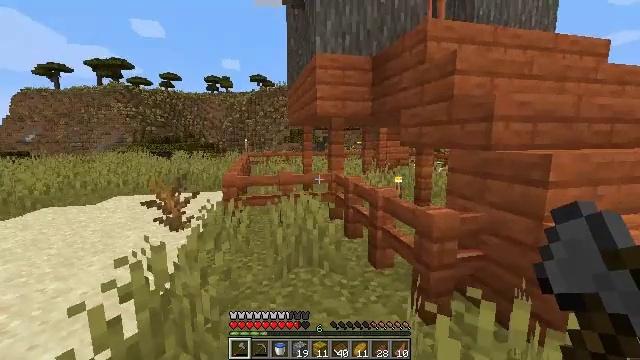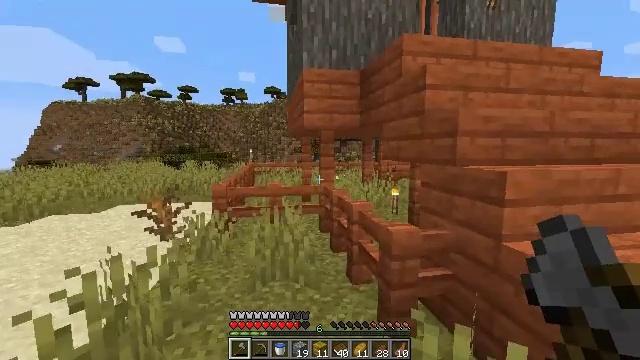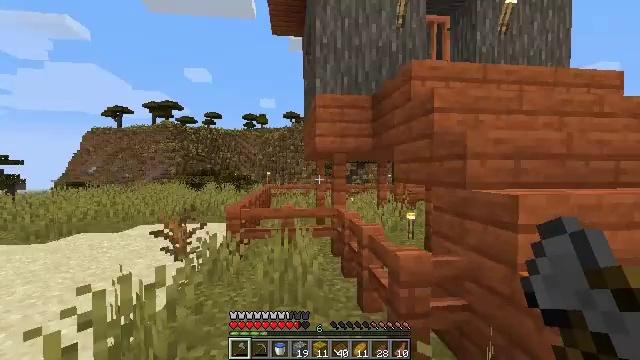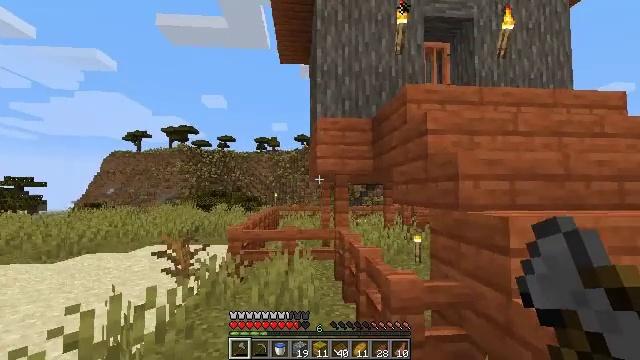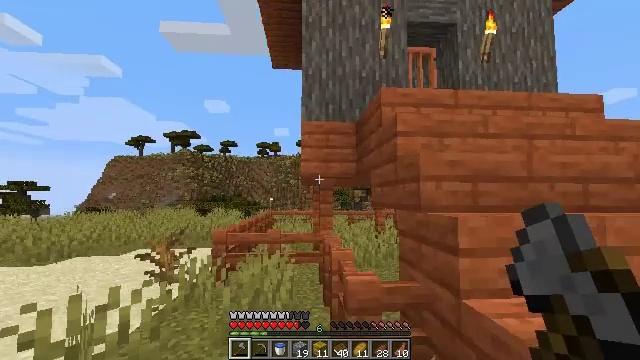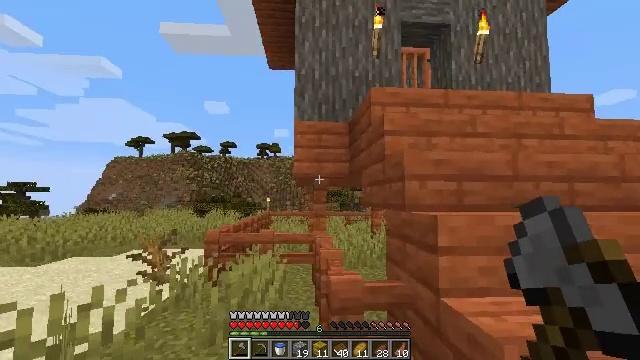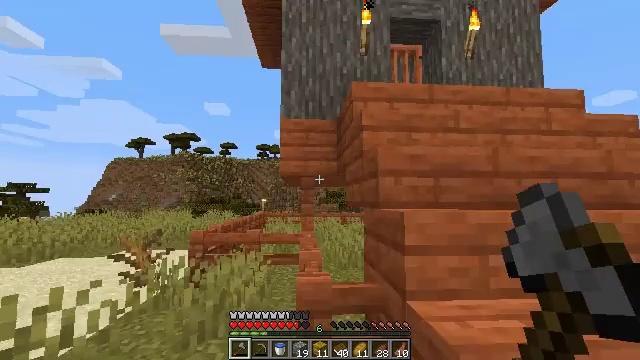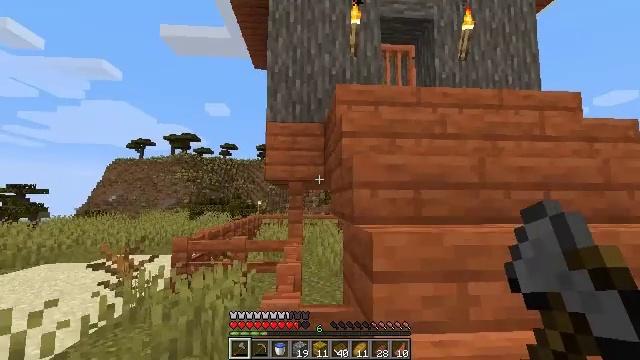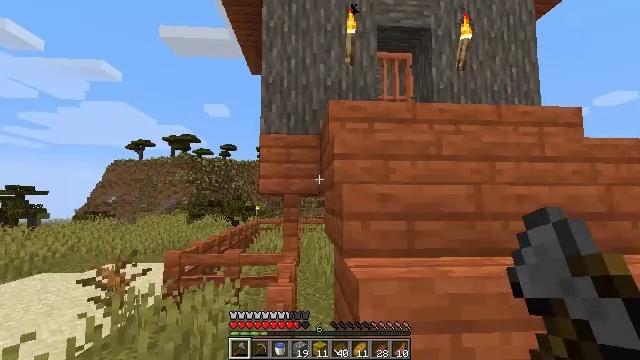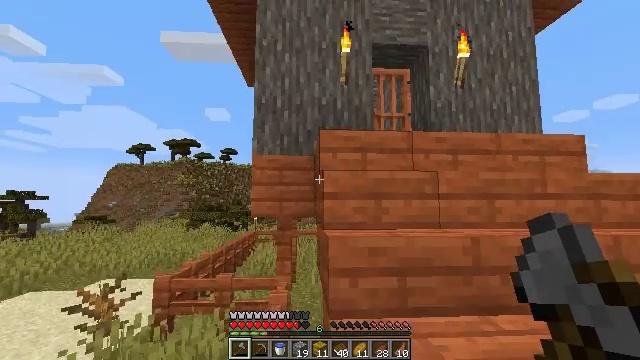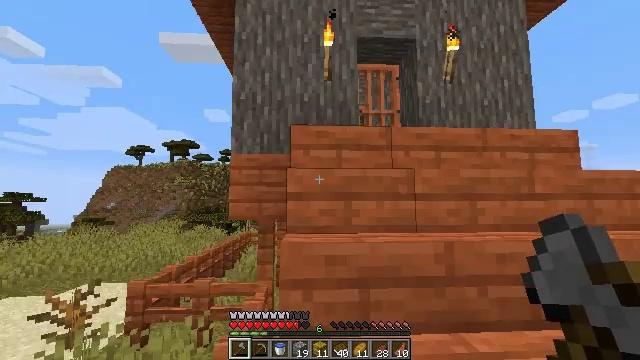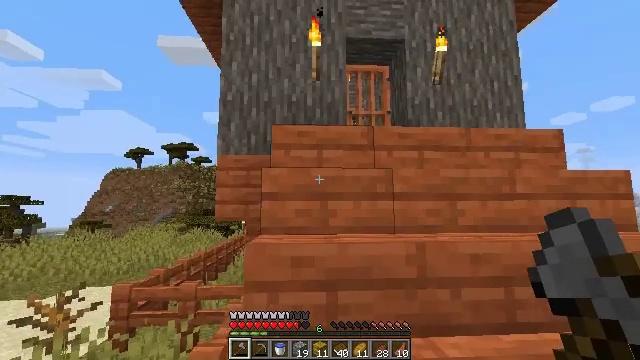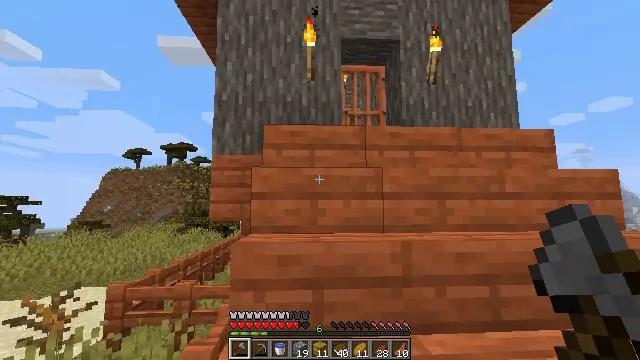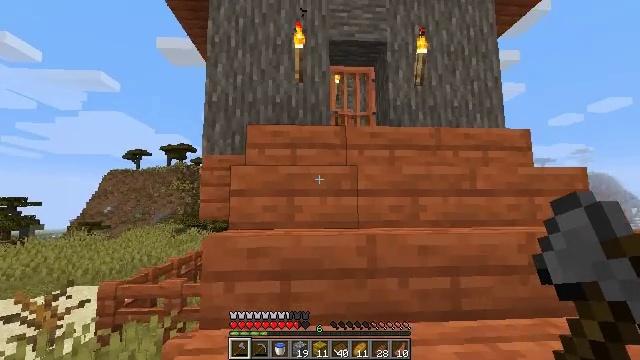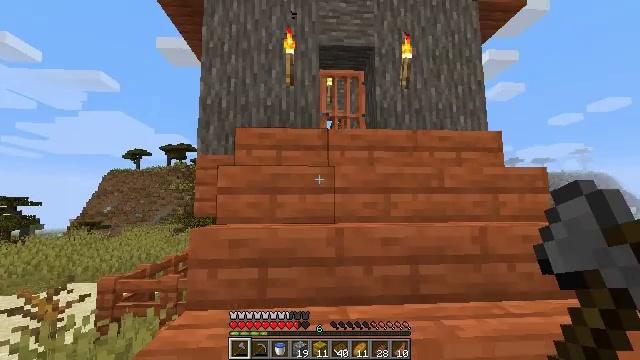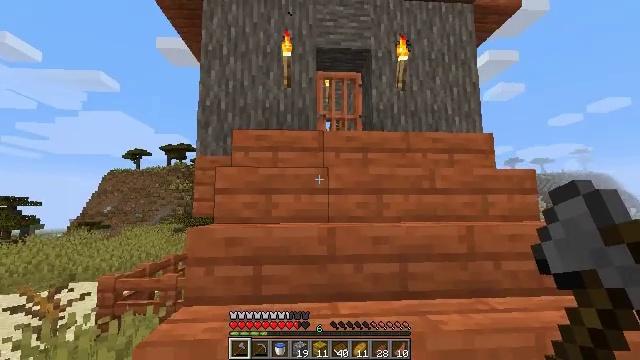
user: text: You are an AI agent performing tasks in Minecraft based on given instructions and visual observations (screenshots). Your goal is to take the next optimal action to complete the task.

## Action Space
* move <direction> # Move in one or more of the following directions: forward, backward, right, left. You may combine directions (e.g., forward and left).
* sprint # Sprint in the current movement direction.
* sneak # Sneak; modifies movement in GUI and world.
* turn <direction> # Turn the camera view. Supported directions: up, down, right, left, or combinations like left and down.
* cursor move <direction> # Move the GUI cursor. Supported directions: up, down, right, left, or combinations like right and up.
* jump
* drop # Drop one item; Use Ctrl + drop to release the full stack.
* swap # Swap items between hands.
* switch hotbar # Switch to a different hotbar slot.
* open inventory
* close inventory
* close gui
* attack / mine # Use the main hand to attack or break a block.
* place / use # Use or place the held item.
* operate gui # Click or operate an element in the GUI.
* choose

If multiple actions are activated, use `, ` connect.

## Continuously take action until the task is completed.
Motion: motion action
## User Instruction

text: Pick up the acacia fence after mining.
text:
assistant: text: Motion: move right, turn left and up
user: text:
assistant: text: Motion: move right, turn left and up
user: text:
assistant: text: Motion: move right, turn left and up
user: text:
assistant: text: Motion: move right
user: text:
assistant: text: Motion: move forward and move right
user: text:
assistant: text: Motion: move forward and move right
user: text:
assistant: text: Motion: move forward and move right
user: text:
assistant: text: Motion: move forward and move right
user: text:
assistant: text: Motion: move forward and move right
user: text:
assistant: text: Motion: move right
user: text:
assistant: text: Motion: move right
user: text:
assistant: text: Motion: move back and move right
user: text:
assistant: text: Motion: move back and move right
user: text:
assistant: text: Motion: move back
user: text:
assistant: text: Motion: no_op
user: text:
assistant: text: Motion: move forward
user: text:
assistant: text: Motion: move forward
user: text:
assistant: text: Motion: move forward
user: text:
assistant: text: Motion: move forward, sprint
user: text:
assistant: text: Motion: move forward, sprint
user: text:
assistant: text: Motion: move forward, sprint
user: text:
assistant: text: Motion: move forward, sprint
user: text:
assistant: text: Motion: move forward, sprint, turn right and down
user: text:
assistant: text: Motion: move forward, sprint, turn right and down
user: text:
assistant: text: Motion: move forward, sprint, turn down
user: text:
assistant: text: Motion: move forward, sprint, turn left and down
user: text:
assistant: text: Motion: move forward, sprint, turn down
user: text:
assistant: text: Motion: move forward, sprint, turn down, use / place
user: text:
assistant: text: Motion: move forward, sprint, use / place
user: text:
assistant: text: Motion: move forward, sprint, use / place